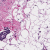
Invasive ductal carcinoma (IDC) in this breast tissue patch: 0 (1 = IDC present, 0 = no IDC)